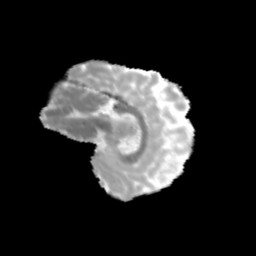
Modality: MD
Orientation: sagittal
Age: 12
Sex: female
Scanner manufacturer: siemens
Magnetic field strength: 3 T
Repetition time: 3.8 s
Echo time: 0.07 s